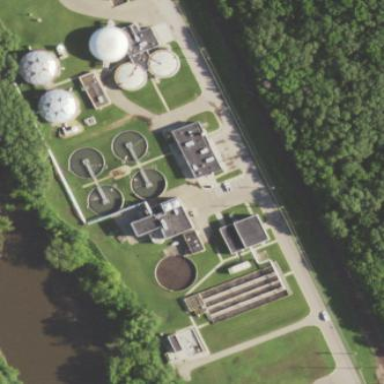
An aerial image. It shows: View of wastewater plant.